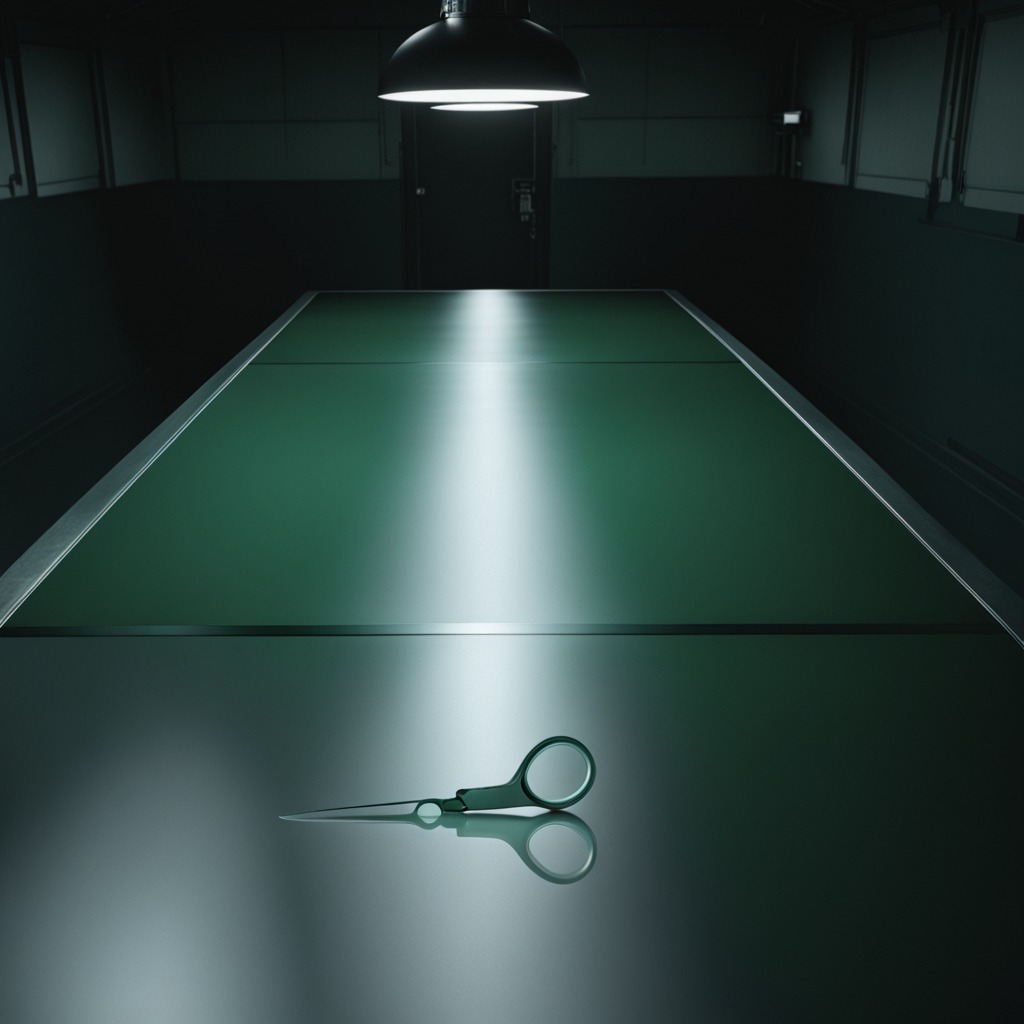
A scissor is lying on the table.